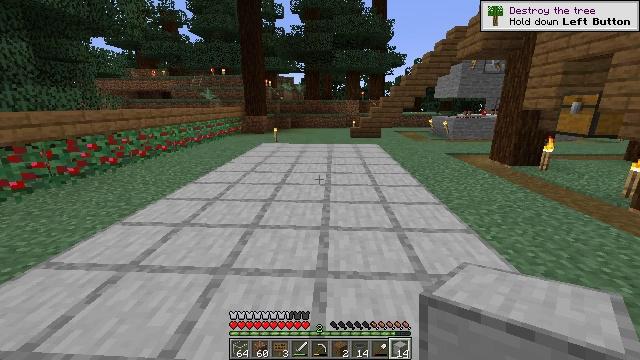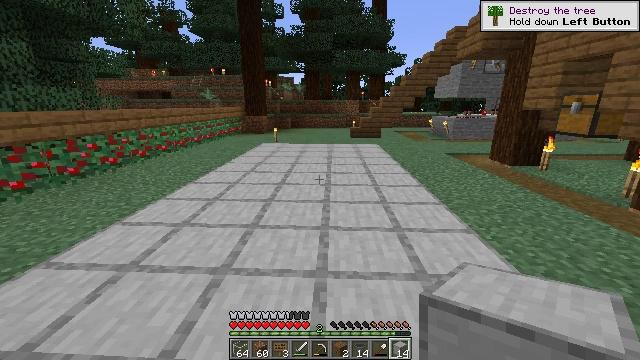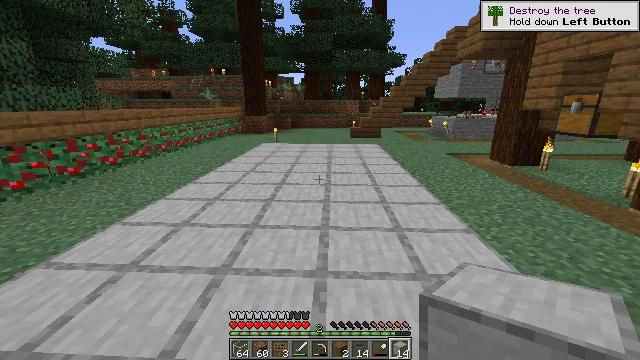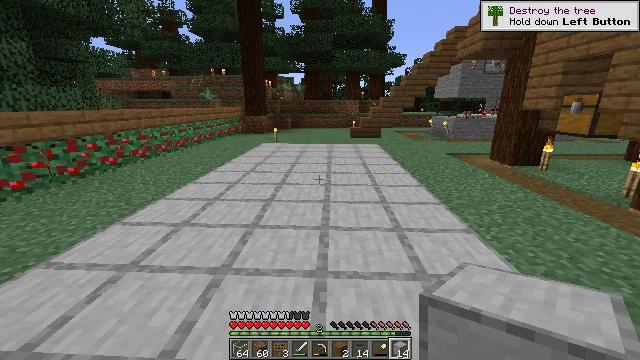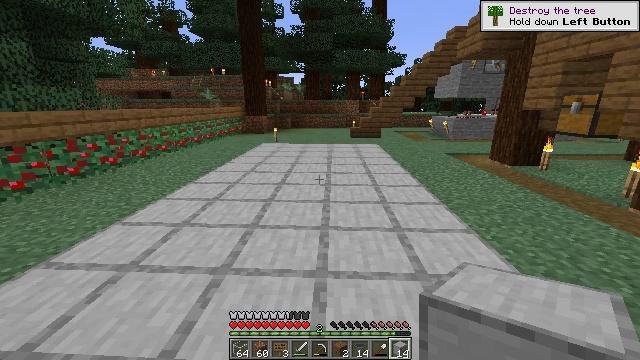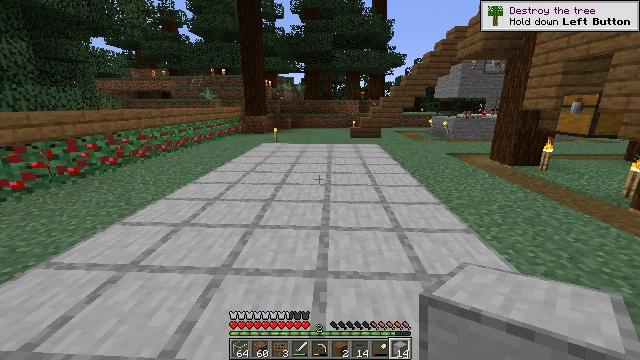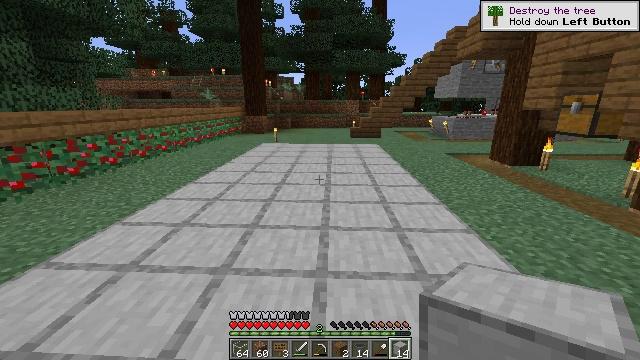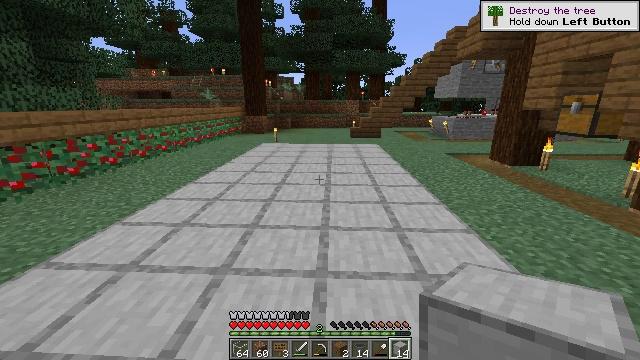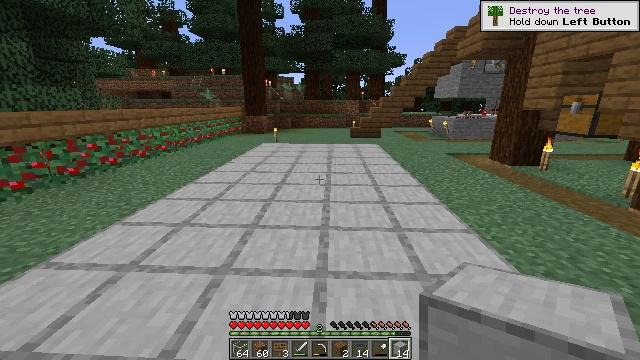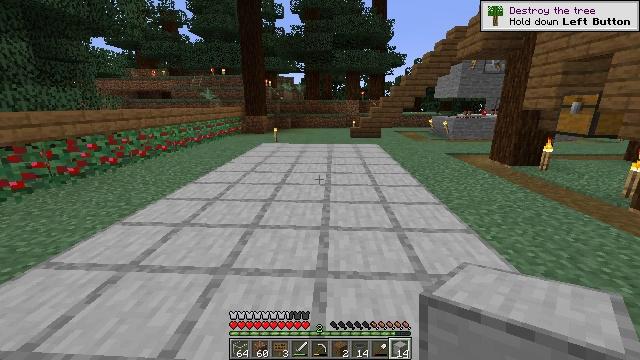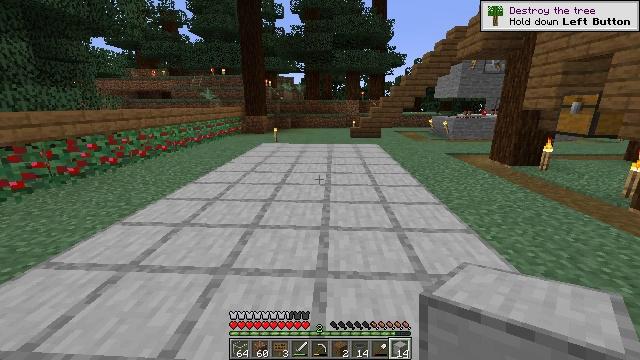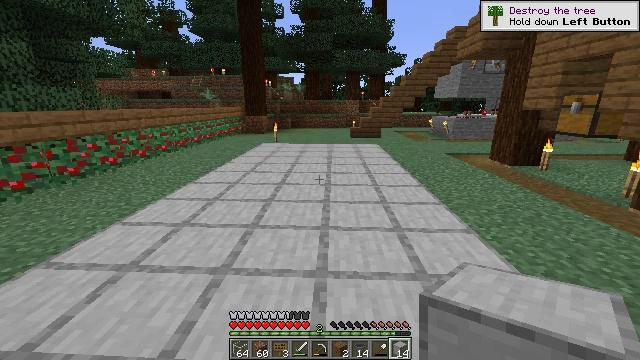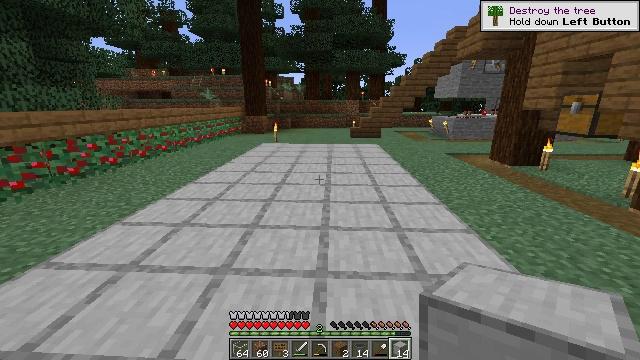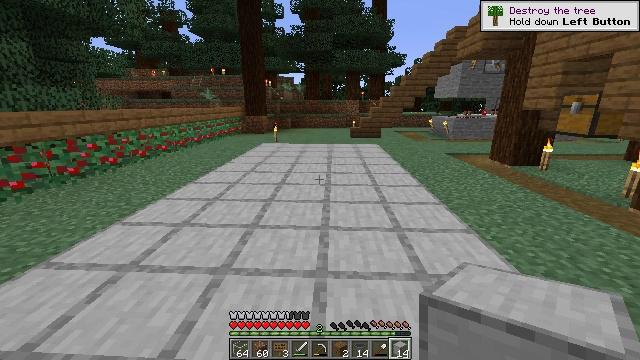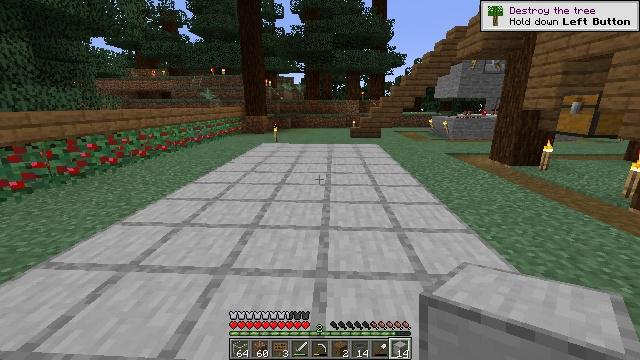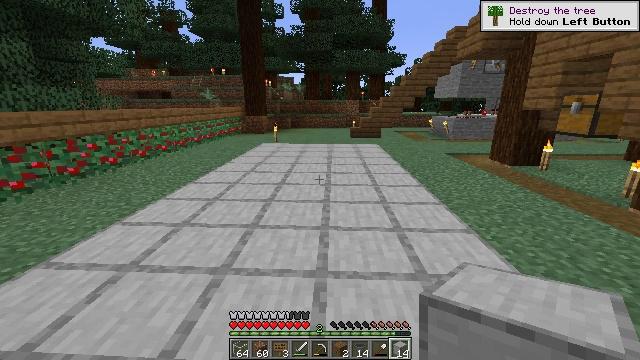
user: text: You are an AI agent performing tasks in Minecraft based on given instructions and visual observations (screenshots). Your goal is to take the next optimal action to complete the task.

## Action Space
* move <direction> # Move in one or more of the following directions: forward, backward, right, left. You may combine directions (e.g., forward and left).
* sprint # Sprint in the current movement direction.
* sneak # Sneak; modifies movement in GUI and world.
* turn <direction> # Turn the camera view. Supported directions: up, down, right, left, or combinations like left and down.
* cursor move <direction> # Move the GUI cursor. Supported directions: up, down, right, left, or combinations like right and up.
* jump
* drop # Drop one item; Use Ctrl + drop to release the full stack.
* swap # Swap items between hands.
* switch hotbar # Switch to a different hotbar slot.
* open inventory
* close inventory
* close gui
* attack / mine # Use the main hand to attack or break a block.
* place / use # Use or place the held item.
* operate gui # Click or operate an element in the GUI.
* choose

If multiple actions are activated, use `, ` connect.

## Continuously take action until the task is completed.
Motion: motion action
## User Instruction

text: Attack the smooth stone block to break it.
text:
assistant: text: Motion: no_op
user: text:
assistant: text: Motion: no_op
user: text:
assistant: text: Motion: no_op
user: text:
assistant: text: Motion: no_op
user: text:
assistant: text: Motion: no_op
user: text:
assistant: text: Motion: no_op
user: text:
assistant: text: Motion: no_op
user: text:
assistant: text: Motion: no_op
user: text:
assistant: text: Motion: no_op
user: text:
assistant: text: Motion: no_op
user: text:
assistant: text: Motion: no_op
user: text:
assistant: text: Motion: no_op
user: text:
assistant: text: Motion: no_op
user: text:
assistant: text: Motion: no_op
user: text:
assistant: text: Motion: no_op
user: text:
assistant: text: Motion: no_op
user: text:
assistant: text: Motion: no_op
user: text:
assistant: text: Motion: no_op
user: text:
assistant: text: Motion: no_op
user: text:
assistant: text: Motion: no_op
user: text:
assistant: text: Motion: no_op
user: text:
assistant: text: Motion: no_op
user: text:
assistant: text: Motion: no_op
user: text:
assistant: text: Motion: no_op
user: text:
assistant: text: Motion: no_op
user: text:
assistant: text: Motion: no_op
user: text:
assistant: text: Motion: no_op
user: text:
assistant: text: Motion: no_op
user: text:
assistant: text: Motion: no_op
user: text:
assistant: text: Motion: no_op